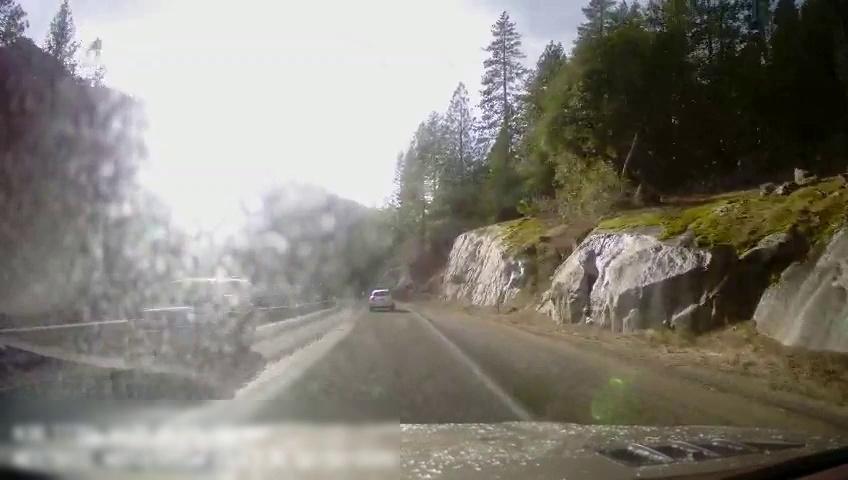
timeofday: Day
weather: Sunny
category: Drivable Space
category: Vehicles | SUV
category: Vehicles | Car
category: Lanes | Opposite Lane
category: Lanes | Current Lane